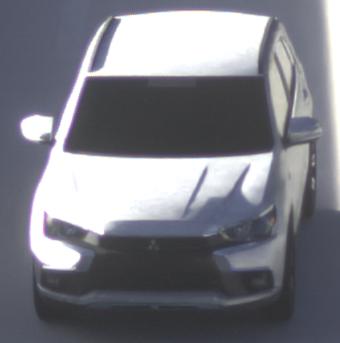
Make: Mitsubishi
Model: Outlander 2.0 Plug-In Hybrid
Detailed model: Outlander (III) Plug-In Hybrid
Model produced from: 2015/10
Model produced until: 2018/08
Doors: 5
Color: white
Road condition: dry road
Daytime: morning or afternoon
Contrast: medium contrast